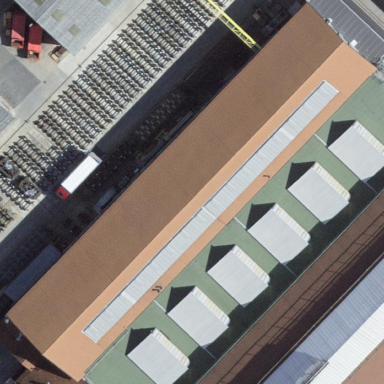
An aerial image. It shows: Industrial building.